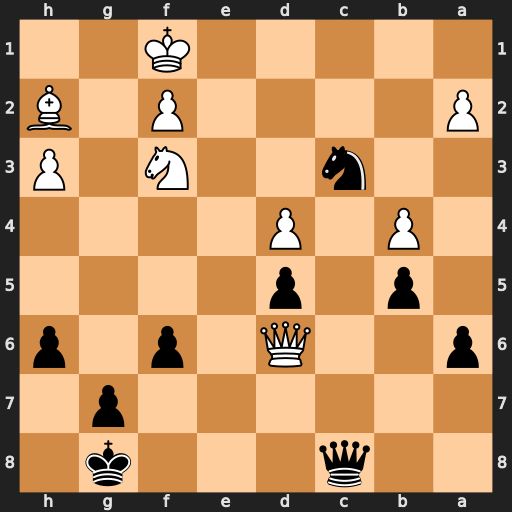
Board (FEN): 2q3k1/6p1/p2Q1p1p/1p1p4/1P1P4/2n2N1P/P4P1B/5K2
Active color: b
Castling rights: -
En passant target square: -
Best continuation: Qxh3+ Ke1 Qxf3